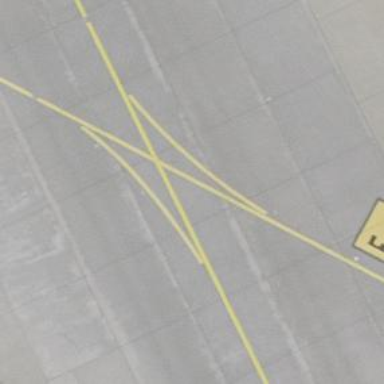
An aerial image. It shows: Image of taxiway at airport.